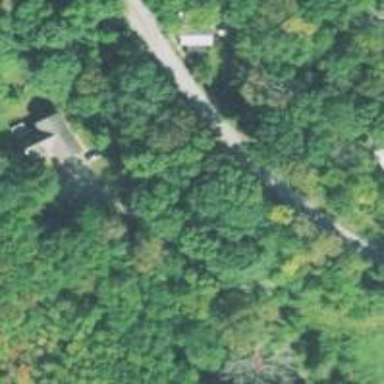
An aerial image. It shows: Residential driveway.